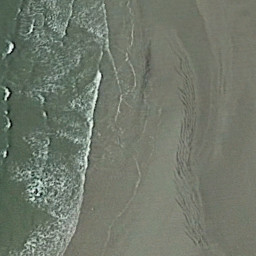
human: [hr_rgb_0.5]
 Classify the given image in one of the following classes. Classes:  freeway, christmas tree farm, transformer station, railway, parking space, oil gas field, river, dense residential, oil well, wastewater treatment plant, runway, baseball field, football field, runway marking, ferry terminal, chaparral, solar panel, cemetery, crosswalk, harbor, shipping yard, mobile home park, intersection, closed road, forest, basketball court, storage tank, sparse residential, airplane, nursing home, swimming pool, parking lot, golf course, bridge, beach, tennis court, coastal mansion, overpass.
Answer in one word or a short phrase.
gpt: beach